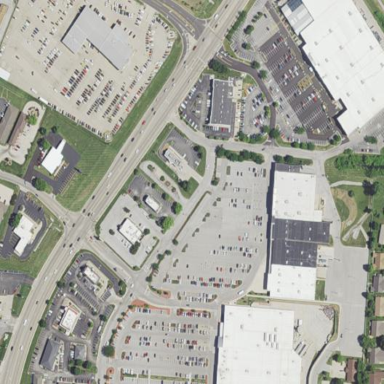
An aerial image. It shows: Retail area.